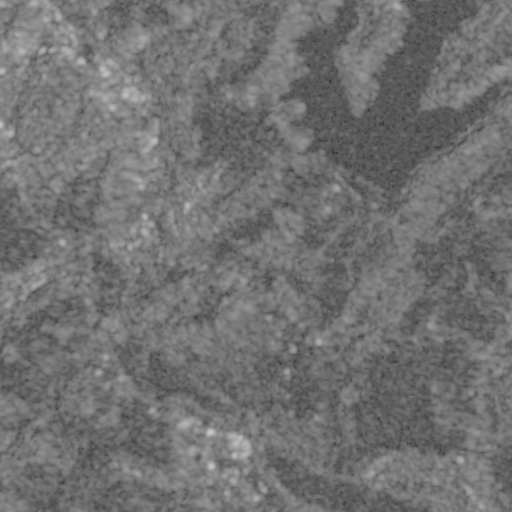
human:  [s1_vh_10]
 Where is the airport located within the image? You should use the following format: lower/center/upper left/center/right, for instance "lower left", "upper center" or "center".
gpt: The airport is located in the lower right of the image.
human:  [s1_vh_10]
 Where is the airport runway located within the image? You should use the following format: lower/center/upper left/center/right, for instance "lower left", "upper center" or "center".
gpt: The airport runway is located in the lower right of the image.
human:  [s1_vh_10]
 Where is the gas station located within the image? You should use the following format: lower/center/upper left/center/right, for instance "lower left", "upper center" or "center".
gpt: The gas station is located in the upper left of the image.
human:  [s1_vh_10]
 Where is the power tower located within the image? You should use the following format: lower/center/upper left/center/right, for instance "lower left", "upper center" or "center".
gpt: The power tower is located in the lower left of the image.
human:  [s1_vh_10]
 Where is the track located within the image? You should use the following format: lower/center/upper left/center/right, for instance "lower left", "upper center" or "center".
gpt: There is no track in the image.

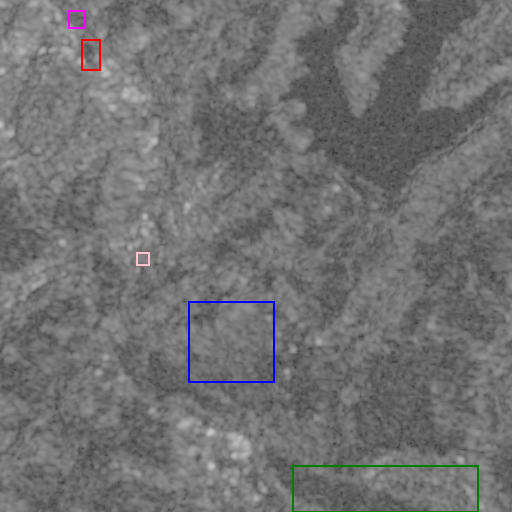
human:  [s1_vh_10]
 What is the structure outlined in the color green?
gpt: The structure outlined in green is an airport.
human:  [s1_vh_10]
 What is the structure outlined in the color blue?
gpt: The structure outlined in blue is a crop field.
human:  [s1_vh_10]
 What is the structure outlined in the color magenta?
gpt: The structure outlined in magenta is a park.
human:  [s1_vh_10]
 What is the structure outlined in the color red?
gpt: The structure outlined in red is a parking lot.
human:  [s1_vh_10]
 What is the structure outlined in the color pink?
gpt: The structure outlined in pink is a power substation.
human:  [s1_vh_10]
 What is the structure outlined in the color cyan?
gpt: There is no cyan outline.